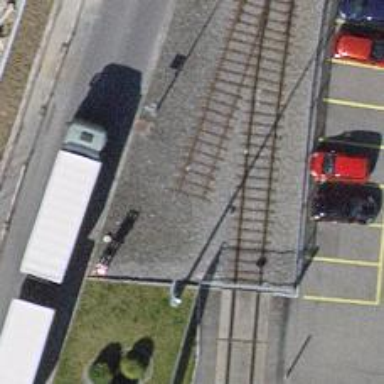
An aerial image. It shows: Single-track railway spur.